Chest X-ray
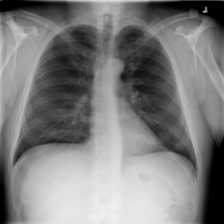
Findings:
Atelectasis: negative
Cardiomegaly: negative
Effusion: negative
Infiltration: negative
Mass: negative
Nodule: negative
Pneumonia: negative
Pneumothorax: negative
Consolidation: negative
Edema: negative
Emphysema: negative
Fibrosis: negative
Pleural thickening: negative
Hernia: negative